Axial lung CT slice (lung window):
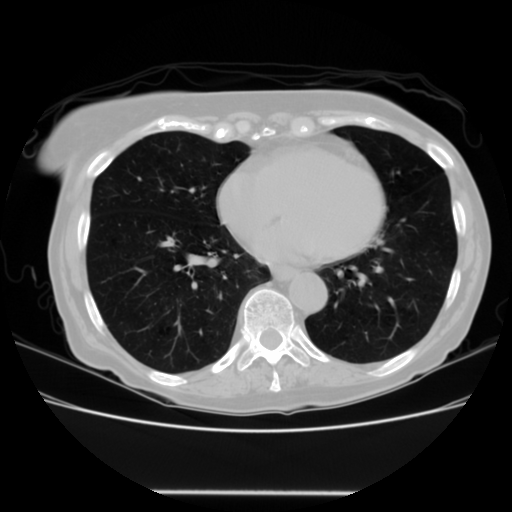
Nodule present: no